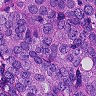
Metastatic tissue present: yes